Question: Is there any way to do an increment number from 1,2,3 and so on for my column in my datatable?
For example similar to column "Code" below

or at least is there any other way that i can name the numbers manually?
Here's what I've tried (but not working)
'''
DataColumn column = new DataColumn();
column.DataType = System.Type.GetType("System.Int32");
column.AutoIncrement = true;
column.AutoIncrementSeed = 1;
column.AutoIncrementStep = 1;
'''
Thanks for your reply
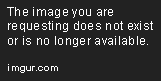
Answer: 'AutoIncrement' is indeed the right approach here. You might be missing something else, but the following code does work:
'''
var dt = new DataTable();
dt.Columns.Add(new DataColumn { ColumnName = "Code", AutoIncrement = true, DataType = typeof(int) });
dt.Columns.Add(new DataColumn { ColumnName = "Resource Type", DataType = typeof(string) });
dt.Columns.Add(new DataColumn { ColumnName = "Number of hits", DataType = typeof(int) });
var newRow = dt.NewRow();
newRow[1] = "Testing";
newRow[2] = 3;
dt.Rows.Add(newRow);
var newRow2 = dt.NewRow();
newRow2[1] = "Testing 2";
newRow2[2] = 6;
dt.Rows.Add(newRow2);
'''
And when inspecting 'dt', the result is: